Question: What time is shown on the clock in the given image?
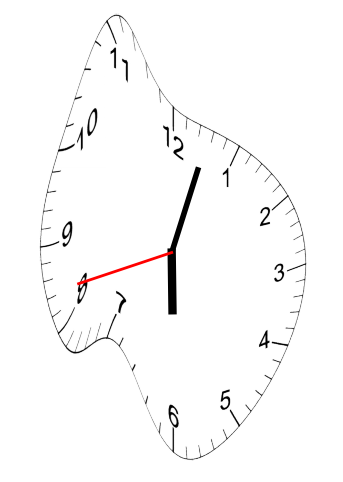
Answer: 06:02:42